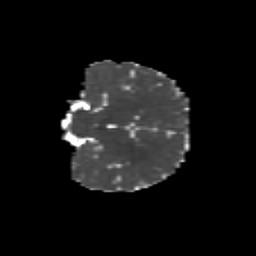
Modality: MD
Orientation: coronal
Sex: male
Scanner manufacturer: siemens
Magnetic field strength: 3 T
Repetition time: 5 s
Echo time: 0.071 s